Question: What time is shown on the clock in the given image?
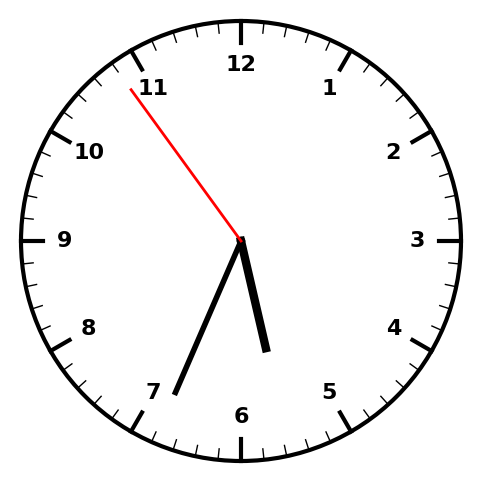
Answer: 05:33:54